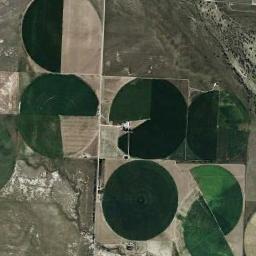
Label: circular_farmland